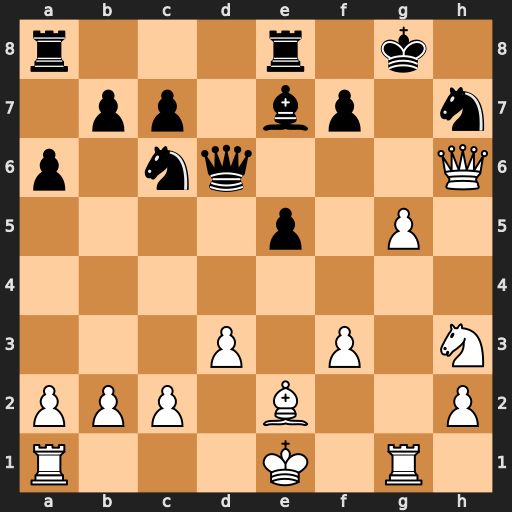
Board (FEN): r3r1k1/1pp1bp1n/p1nq3Q/4p1P1/8/3P1P1N/PPP1B2P/R3K1R1
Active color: w
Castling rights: Q
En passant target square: -
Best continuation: g6 fxg6 Rxg6+ Qxg6 Qxg6+